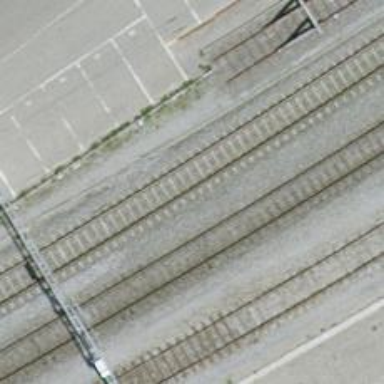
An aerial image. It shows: Abandoned railway siding with 1 track. The electrification system used contact lines.